Question: I'm building a staking function and hitting the following error after giving permission to access my token:
> "MetaMask - RPC Error: Cannot set properties of undefined (setting 'loadingDefaults')"
Staking function Solidity contract:
'''
// Staking function
function depositTokens(uint _amount) public {
require(_amount > 0, 'Amount has to be > 0');
// Transfer tether tokens to this contract
tether.transferFrom(msg.sender, address(this), _amount);
// Update Staking balance
stakingBalance[msg.sender] = stakingBalance[msg.sender] + _amount;
if(!hasStaked[msg.sender]) {
stakers.push(msg.sender);
}
// Update Staking balance
isStaking[msg.sender] = true;
hasStaked[msg.sender] = true;
}
'''
Staking Frontend
'''
stakeTokens = (amount) => {
this.setState({loading: true })
this.state.tether.methods.approve(this.state.deBank._address, amount).send({from: this.state.account}).on('transactionHash', (hash) => {
this.state.deBank.methods.depositTokens(amount).send({from: this.state.account}).on('transactionHash', (hash) => {
this.setState({loading:false})
})
})
'''
}

What is weird is that in 25-30% of the case, I get to the second approval step and the transaction goes through.
Anyone has an idea what's causing this?
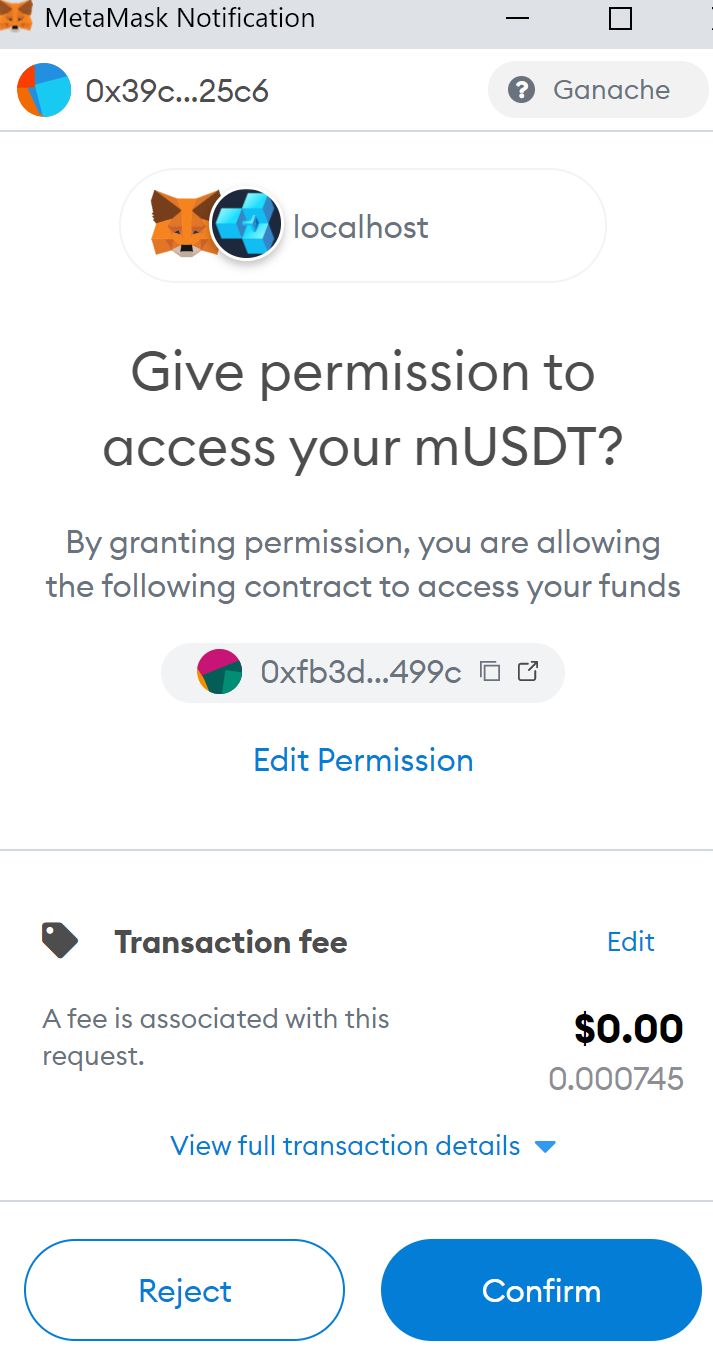
Answer: Reinstalling modules and recompiling didn't do anything, but it worked out after I changed the function to async await syntax:
'''
stakeTokens = async (amount) => {
this.setState({ loading: true });
await this.state.tether.methods
.approve(this.state.decentralBank._address, amount)
.send({ from: this.state.account });
await this.state.decentralBank.methods
.depositTokens(amount)
.send({ from: this.state.account });
this.setState({ loading: false });
};
'''
It should prompt Metamask twice now. 1st for Approve and 2nd for Deposit Tokens.
This error has an open issue on Metamask's Github: <URL>